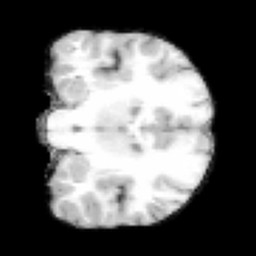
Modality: T1w
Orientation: coronal